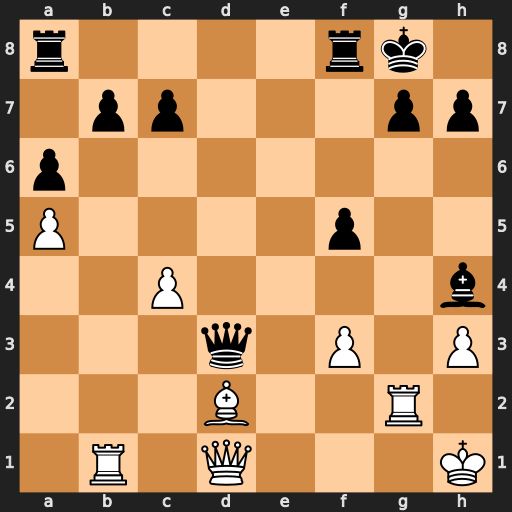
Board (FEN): r4rk1/1pp3pp/p7/P4p2/2P4b/3q1P1P/3B2R1/1R1Q3K
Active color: w
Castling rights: -
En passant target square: -
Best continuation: Rxg7+ Kxg7 Bh6+ Kxh6 Qxd3